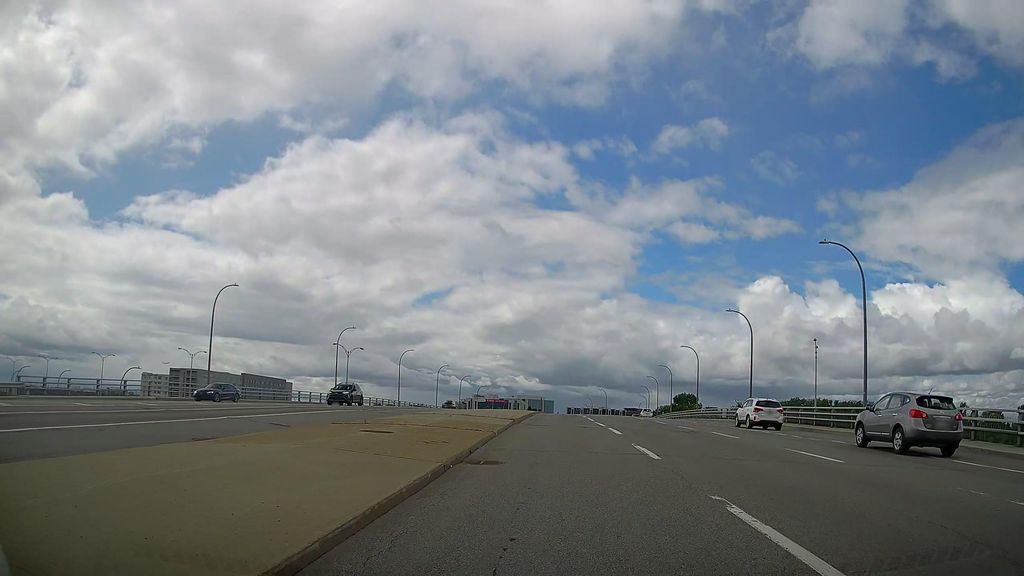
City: montreal